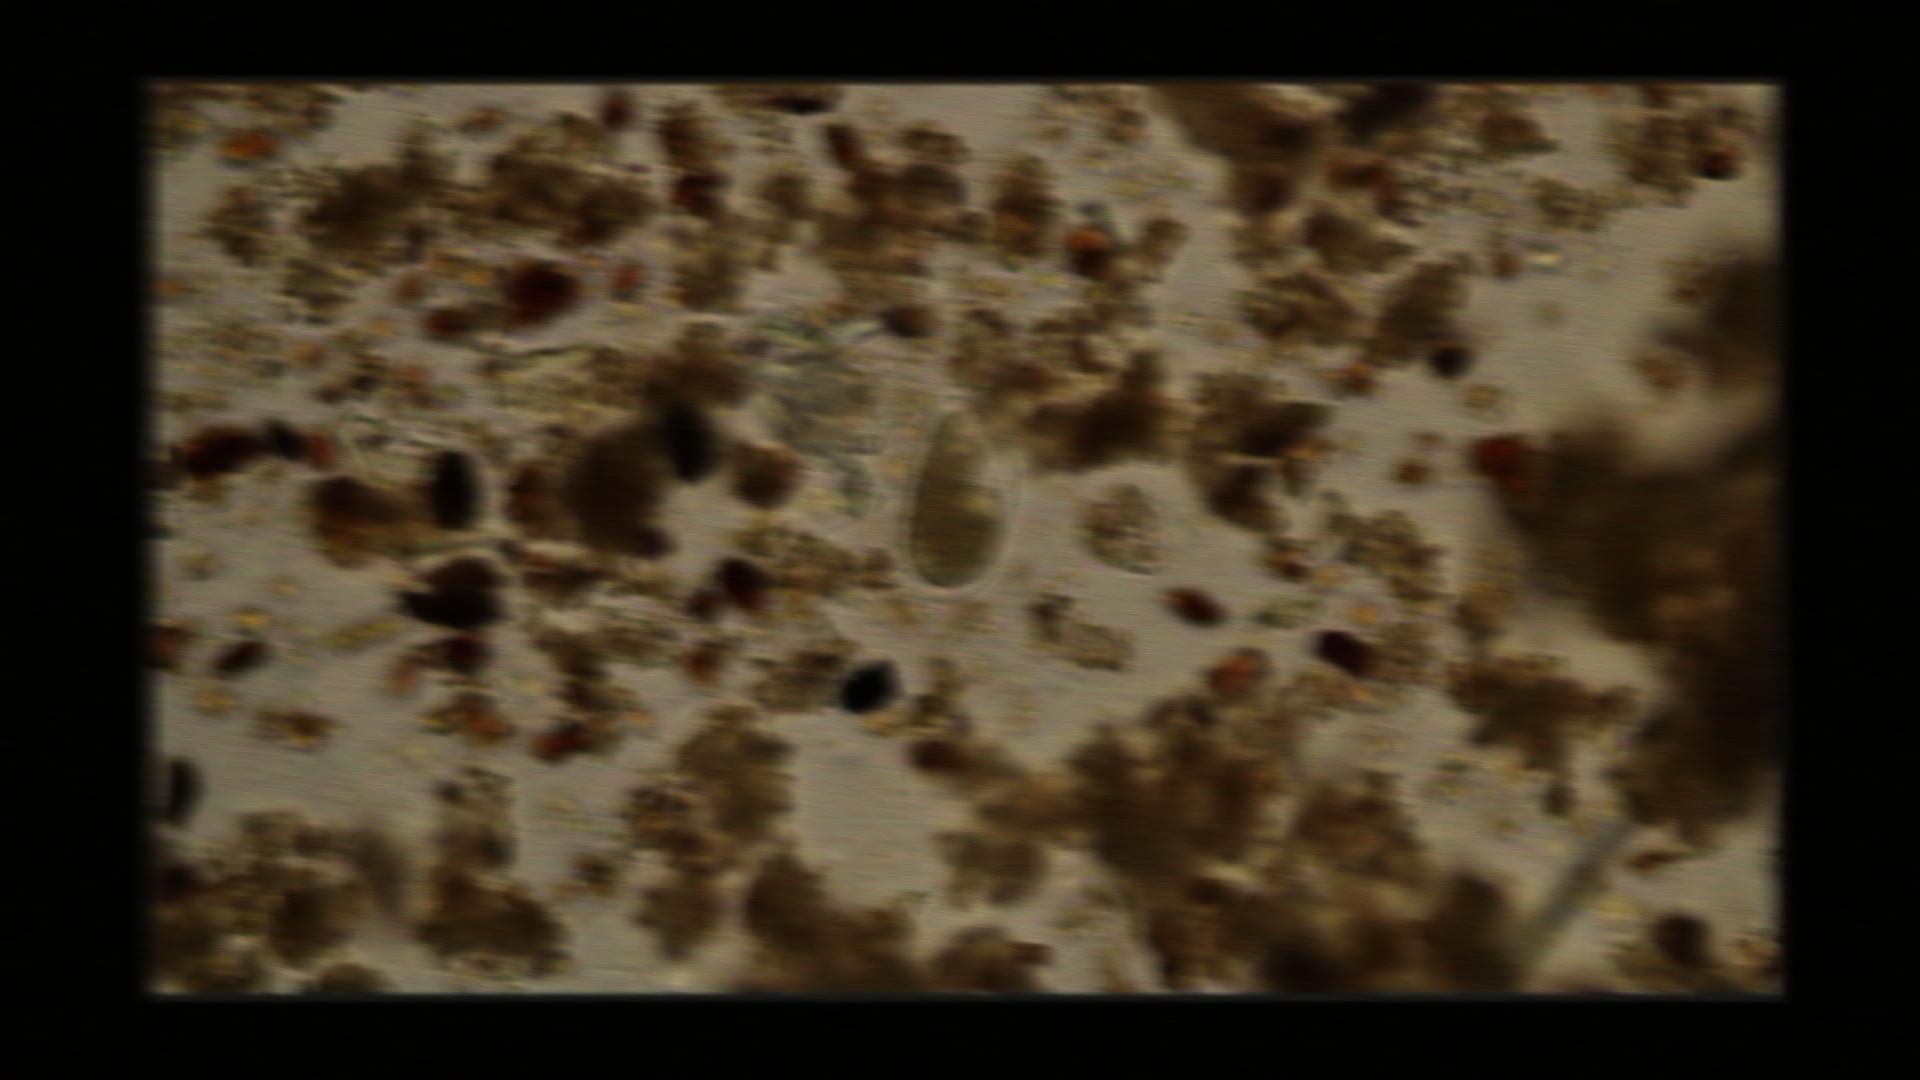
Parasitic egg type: Hookworm egg